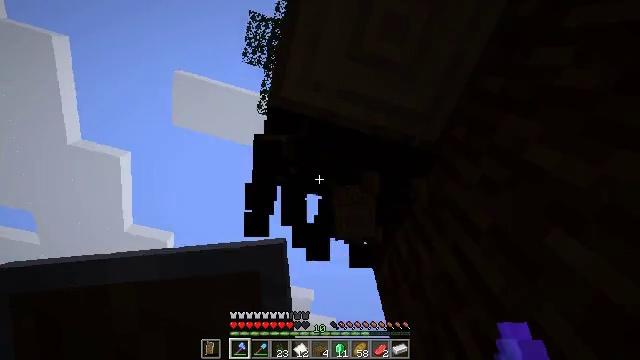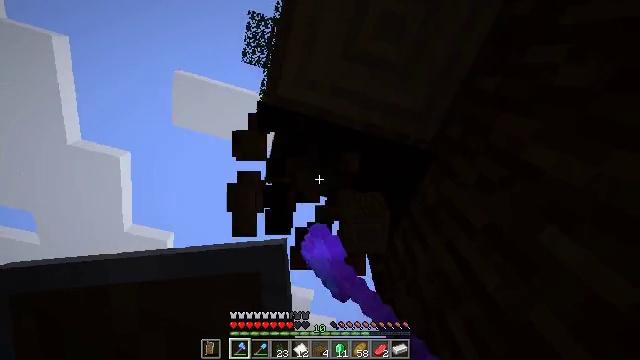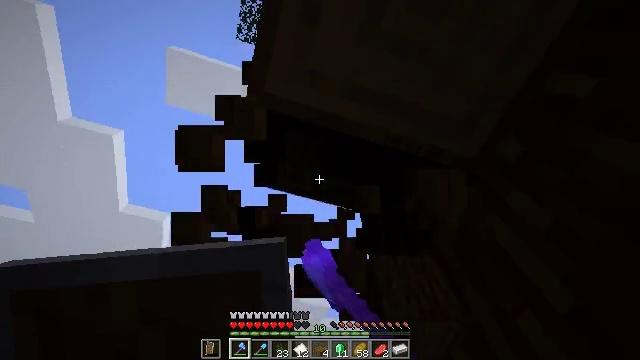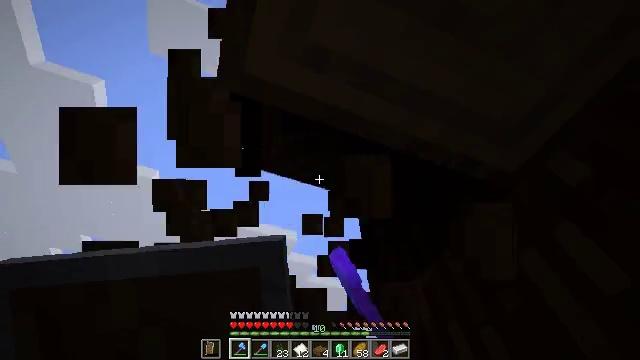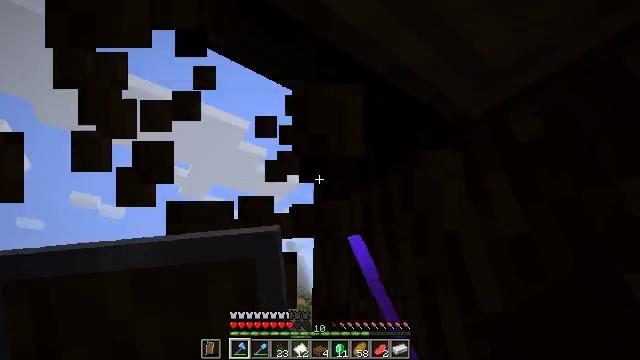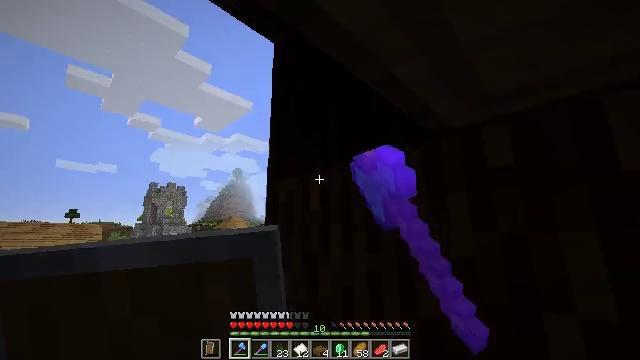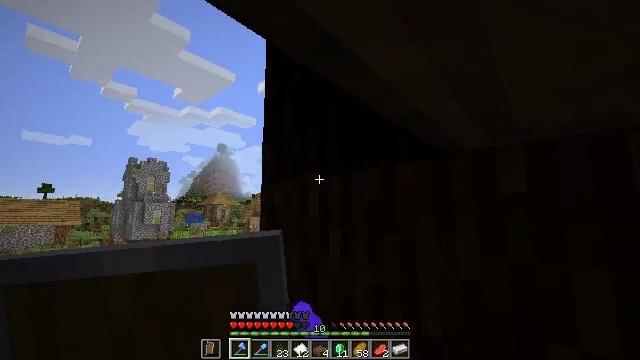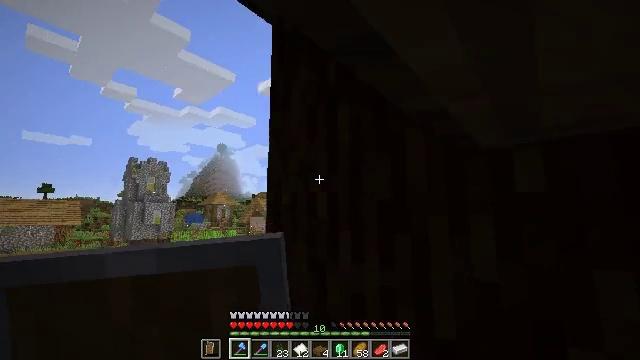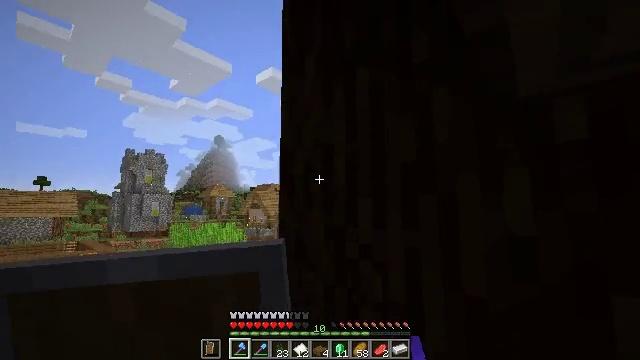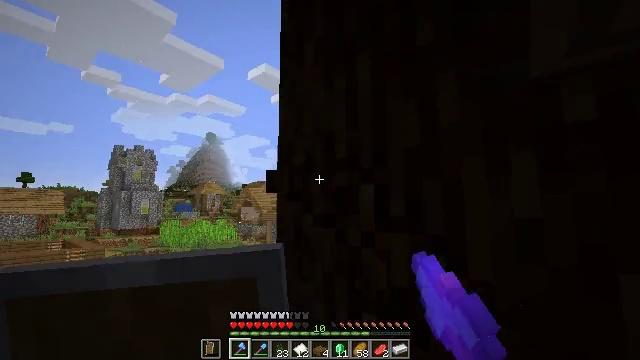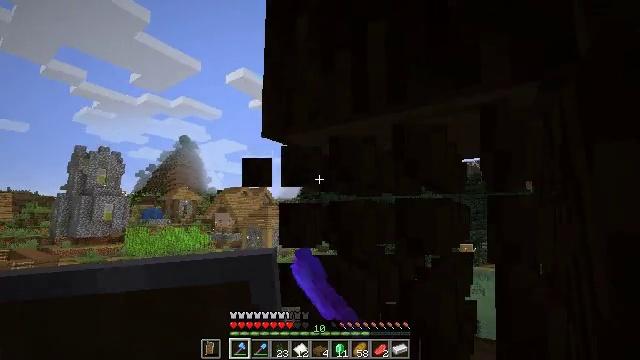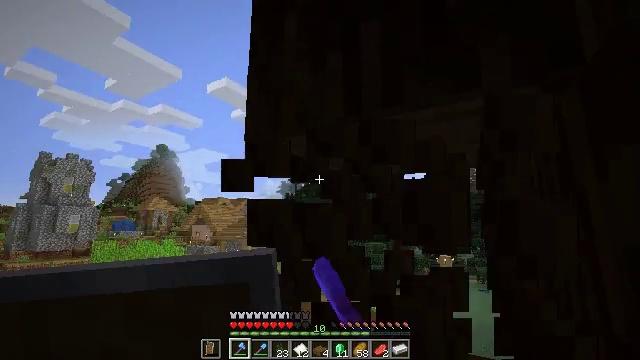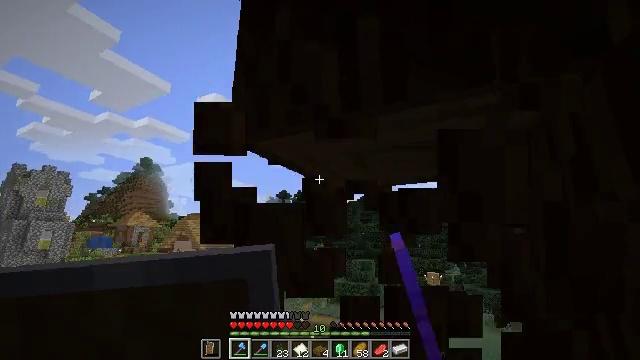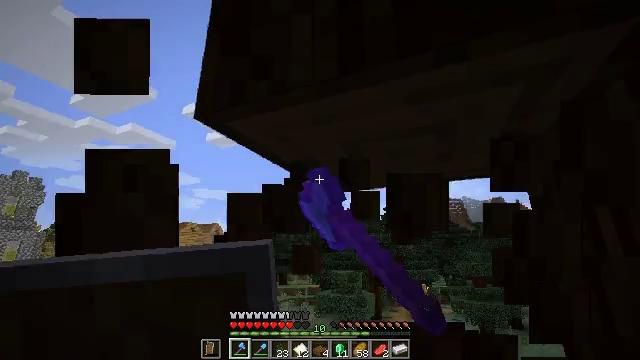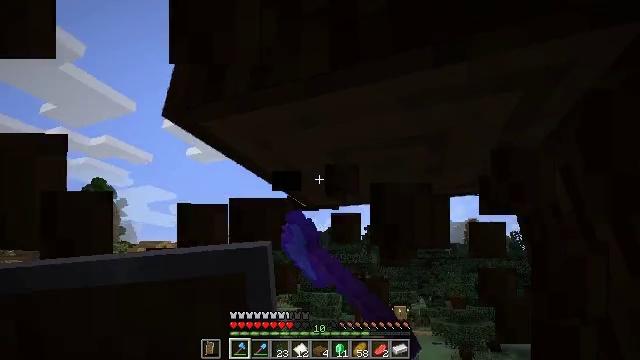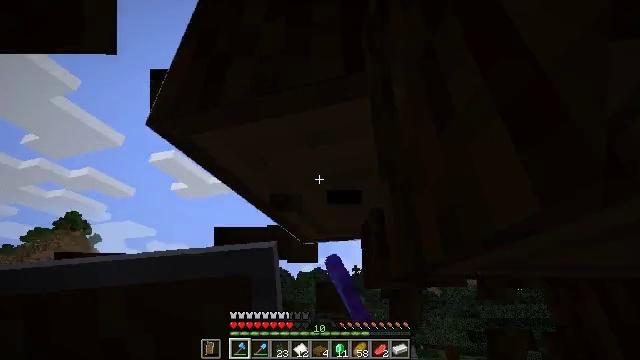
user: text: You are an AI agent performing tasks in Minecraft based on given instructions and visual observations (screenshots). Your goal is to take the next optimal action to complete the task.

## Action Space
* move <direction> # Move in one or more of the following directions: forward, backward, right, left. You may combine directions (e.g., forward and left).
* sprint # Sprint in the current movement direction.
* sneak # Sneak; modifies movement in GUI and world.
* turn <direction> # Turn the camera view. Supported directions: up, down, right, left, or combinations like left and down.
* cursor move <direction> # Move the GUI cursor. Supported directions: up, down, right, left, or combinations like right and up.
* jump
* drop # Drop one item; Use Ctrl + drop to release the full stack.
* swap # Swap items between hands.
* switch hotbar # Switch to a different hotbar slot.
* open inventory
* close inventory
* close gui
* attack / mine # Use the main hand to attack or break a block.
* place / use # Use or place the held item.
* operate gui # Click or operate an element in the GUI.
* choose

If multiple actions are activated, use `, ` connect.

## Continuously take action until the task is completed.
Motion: motion action
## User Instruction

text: Harvest the spruce log from a tree trunk.
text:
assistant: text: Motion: move forward, attack / mine
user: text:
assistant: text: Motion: move forward and move left, turn right and down, attack / mine, jump
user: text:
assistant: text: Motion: move forward and move left, turn right and down, attack / mine, jump
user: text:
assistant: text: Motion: move forward and move left, turn right and down, attack / mine, jump
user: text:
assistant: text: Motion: move forward and move left, turn right and down, attack / mine, jump
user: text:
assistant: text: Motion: move forward and move left, turn right and down, attack / mine
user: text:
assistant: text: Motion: move forward and move left, attack / mine
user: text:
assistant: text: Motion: move forward and move left, turn down, attack / mine
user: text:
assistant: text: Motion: move forward, turn right, attack / mine
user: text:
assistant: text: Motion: move forward, turn right and up, attack / mine
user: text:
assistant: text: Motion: turn right and up, attack / mine
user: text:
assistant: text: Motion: move forward, turn right and up, attack / mine
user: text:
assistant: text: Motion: move forward, turn right and up, attack / mine
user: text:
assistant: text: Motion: turn right and up, attack / mine
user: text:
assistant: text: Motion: turn right and up, attack / mine
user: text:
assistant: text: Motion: turn up, attack / mine
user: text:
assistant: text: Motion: turn up, attack / mine
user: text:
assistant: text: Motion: turn right and up, attack / mine
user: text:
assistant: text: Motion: move forward, turn right and up, attack / mine
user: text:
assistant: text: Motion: turn right and up, attack / mine
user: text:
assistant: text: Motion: attack / mine
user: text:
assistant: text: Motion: attack / mine
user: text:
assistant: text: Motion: attack / mine
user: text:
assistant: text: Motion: turn up, attack / mine
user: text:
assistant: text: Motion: turn up, attack / mine
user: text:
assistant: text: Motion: turn up, attack / mine
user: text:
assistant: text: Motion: turn right and up, attack / mine
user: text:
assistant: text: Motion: attack / mine
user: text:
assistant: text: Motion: attack / mine
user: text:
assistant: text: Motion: move forward, turn right, attack / mine